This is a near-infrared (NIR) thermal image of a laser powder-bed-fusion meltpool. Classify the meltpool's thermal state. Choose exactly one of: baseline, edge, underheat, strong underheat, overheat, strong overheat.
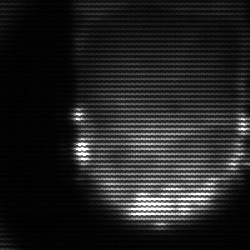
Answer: baseline